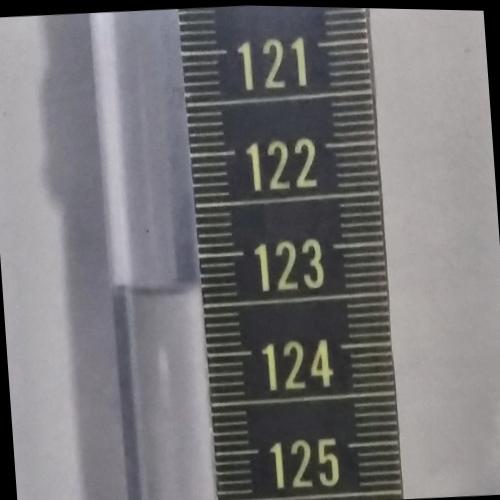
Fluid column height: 123.3 cm